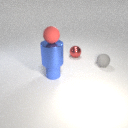
small red metal sphere to the left of small gray rubber sphere